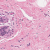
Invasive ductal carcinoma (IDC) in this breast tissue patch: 0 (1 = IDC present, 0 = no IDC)